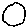
Label: circle